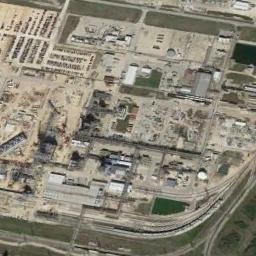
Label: industrial_area